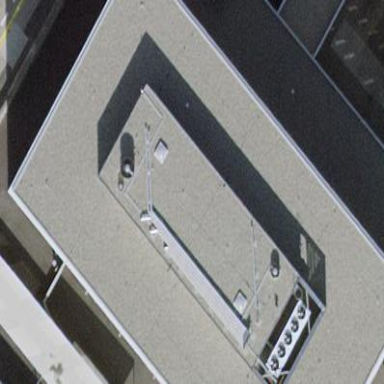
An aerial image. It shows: Office building.